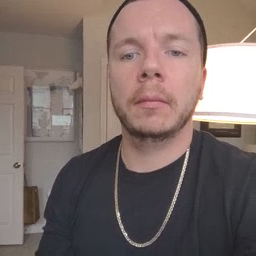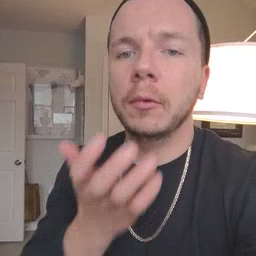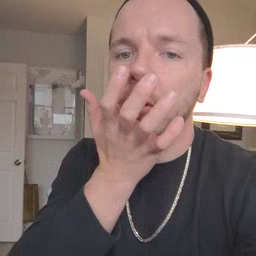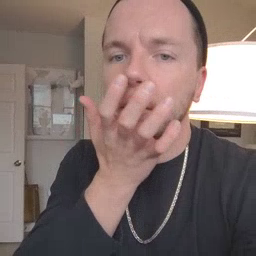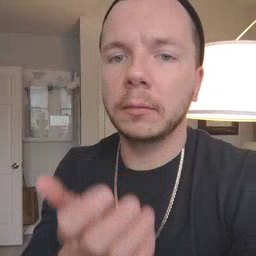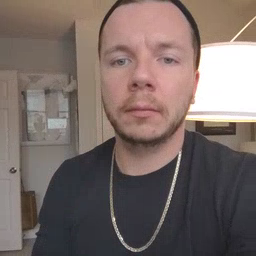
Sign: grass